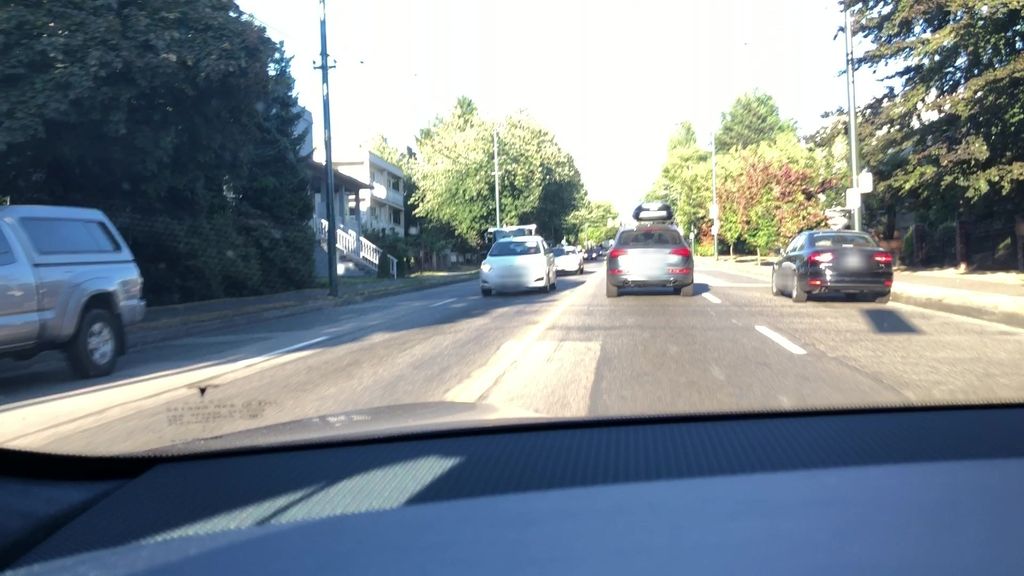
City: vancouver